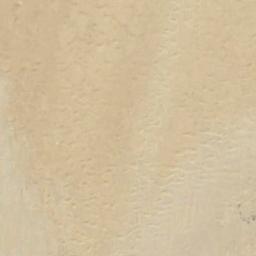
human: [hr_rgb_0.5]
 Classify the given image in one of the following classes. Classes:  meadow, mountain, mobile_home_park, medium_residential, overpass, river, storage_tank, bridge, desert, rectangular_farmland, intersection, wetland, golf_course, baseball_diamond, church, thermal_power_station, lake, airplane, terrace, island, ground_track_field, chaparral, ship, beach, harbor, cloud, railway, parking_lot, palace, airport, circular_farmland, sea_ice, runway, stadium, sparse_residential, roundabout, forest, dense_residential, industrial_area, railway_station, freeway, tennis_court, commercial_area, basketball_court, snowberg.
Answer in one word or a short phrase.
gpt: desert